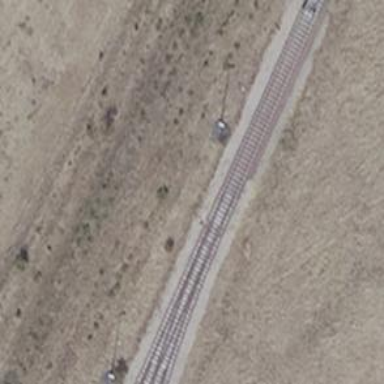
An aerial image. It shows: Railway switch.